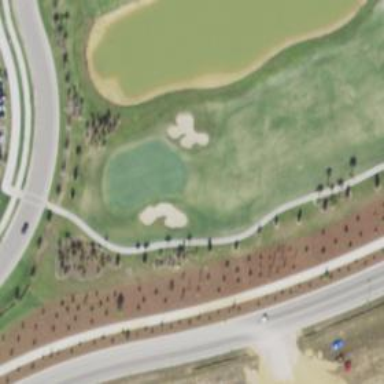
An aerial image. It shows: View of golf hole.